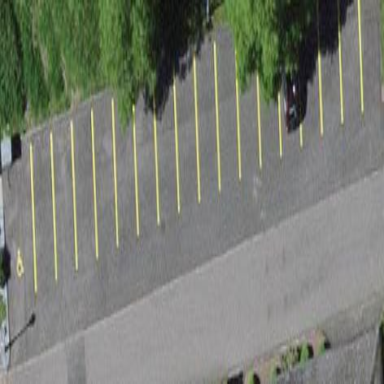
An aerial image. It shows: Parking available on the street side.